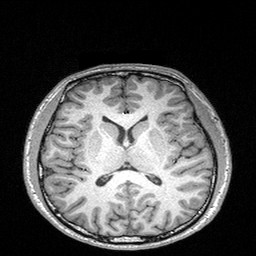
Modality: T1w
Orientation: coronal
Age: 26
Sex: male